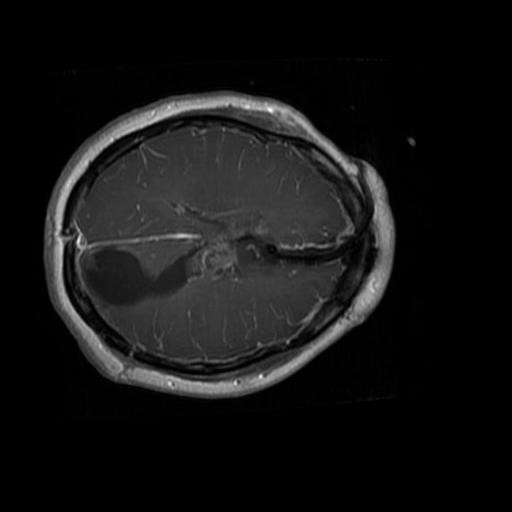
Label: brain_glioma